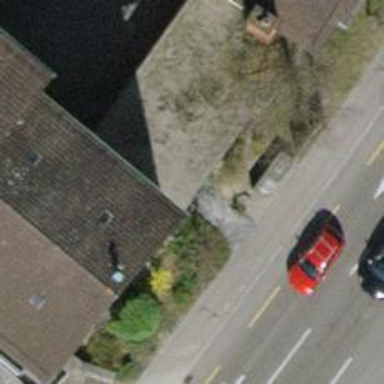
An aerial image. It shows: Footway tunnel passing through building.